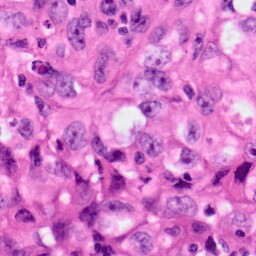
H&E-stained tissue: Lung